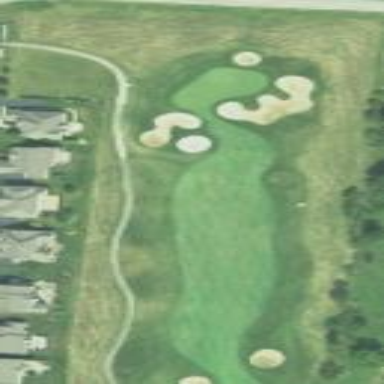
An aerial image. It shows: Area of rough grass used for golf.